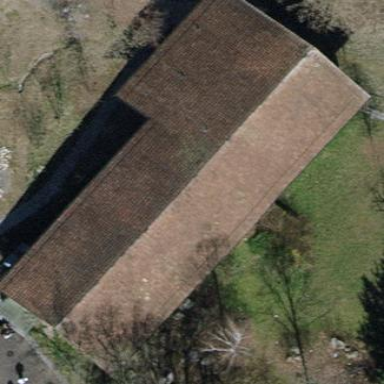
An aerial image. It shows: School building with pitched roof.